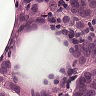
Metastatic tissue present: yes